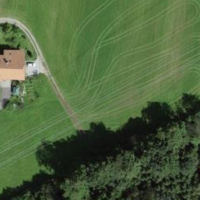
EUNIS habitat code: 44
Species observed at this site:
Calluna vulgaris
Allium schoenoprasum
Berberis vulgaris
Cerastium tomentosum